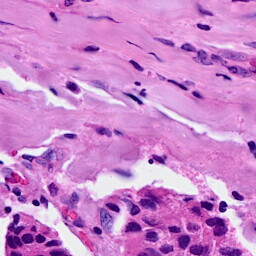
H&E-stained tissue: Breast